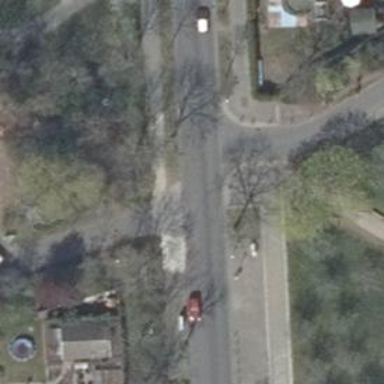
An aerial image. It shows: Unmarked road crossing.